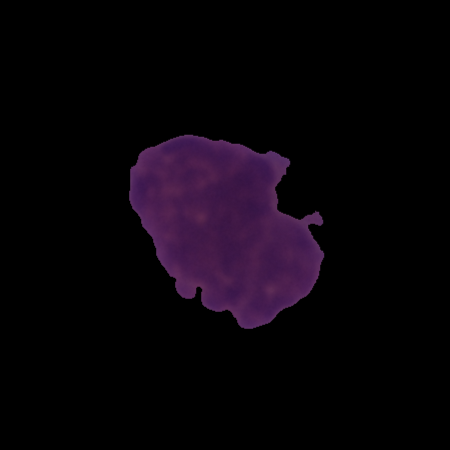
Label: healthy